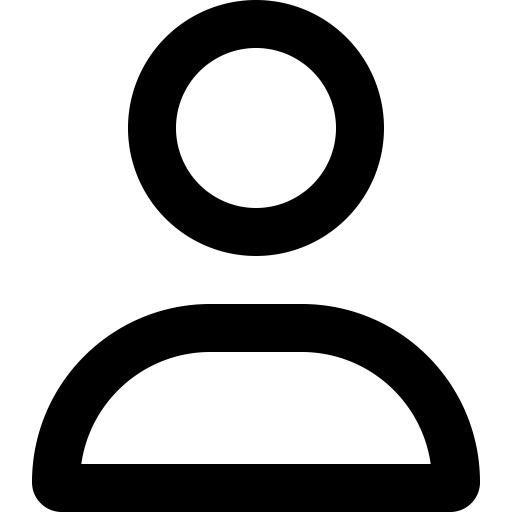
Tags: icon, FontAwesome, fa-icon, outline, user